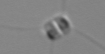
Label: Chaetoceros